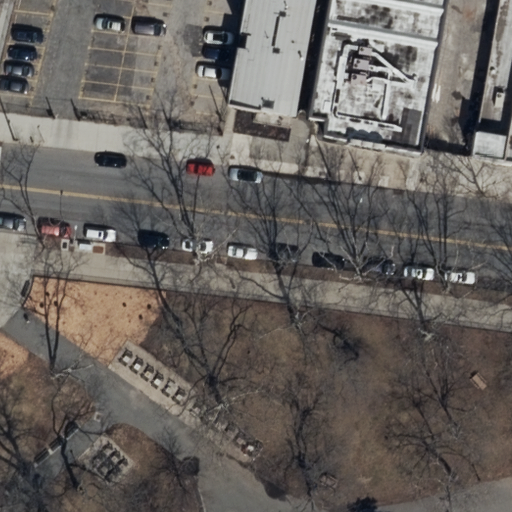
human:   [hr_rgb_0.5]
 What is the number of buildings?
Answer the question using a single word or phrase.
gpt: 3

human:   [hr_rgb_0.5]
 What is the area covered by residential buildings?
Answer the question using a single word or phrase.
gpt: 979m2

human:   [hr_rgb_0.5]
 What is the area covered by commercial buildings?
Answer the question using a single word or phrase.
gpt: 0m2

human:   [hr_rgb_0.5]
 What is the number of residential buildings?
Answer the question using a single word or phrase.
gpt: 3

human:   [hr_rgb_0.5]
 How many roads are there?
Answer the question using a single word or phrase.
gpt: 5

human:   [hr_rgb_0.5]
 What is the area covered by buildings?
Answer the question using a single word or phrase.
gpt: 979m2

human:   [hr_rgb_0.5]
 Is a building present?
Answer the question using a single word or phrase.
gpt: yes

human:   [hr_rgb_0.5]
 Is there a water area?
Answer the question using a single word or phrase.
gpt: no

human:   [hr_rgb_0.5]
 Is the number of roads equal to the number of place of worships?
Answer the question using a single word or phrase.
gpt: no

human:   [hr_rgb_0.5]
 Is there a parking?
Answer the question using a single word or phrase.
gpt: yes

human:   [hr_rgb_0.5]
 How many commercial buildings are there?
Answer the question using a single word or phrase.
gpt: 0

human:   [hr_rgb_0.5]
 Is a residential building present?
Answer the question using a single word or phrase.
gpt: yes

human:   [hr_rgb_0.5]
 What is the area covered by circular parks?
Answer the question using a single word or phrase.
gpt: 0m2

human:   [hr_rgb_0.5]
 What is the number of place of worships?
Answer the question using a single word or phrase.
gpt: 2

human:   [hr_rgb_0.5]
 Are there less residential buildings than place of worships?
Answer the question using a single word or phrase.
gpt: no

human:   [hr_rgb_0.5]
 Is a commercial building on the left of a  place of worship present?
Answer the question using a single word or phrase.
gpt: no

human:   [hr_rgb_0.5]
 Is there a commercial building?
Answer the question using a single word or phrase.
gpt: no

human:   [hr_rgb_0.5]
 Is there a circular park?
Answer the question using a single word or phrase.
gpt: no

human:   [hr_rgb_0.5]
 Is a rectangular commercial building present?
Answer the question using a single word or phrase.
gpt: no

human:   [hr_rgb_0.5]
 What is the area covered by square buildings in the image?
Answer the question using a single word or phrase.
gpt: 0m2

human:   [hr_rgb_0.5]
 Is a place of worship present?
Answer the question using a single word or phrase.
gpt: yes

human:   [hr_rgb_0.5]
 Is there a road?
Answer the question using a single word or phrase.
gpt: yes

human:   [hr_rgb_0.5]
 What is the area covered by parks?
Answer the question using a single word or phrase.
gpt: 938m2

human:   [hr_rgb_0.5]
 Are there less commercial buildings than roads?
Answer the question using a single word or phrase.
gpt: yes

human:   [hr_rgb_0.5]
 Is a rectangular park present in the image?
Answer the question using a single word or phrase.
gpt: yes

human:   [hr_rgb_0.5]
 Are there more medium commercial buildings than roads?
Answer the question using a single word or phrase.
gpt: no

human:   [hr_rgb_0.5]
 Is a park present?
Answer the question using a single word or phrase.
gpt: yes

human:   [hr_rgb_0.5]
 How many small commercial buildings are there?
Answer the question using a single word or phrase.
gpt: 0

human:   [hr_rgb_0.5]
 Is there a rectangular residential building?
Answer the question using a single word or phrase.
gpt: yes

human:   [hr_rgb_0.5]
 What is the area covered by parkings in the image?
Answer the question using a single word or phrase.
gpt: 510m2

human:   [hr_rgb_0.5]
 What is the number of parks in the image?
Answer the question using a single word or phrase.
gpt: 1

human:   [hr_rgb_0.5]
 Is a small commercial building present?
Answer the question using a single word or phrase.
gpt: no

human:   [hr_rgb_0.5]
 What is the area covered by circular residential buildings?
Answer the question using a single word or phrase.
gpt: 0m2

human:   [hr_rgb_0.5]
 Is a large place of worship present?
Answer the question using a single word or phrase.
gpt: yes

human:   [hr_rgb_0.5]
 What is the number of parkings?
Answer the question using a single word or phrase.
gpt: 1

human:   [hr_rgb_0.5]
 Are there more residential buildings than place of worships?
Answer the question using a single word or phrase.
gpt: yes

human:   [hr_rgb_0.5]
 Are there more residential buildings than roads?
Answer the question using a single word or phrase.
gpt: no

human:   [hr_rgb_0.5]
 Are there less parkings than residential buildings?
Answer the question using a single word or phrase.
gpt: yes

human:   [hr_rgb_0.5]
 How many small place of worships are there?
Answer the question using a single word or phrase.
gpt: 1

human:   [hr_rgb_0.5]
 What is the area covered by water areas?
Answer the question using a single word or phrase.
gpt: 0m2

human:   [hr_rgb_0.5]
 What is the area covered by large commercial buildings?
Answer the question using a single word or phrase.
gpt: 0m2

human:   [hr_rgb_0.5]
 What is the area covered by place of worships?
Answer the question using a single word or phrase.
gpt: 678m2

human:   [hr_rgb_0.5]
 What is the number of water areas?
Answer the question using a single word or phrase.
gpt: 0

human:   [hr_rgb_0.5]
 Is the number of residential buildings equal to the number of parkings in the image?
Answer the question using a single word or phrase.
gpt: no

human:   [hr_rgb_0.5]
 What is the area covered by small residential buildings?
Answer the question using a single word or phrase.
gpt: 42m2

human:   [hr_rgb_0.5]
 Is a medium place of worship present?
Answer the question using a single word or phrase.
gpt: no

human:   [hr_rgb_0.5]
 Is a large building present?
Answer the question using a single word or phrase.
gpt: yes

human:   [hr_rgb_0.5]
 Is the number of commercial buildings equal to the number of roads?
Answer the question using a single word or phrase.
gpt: no

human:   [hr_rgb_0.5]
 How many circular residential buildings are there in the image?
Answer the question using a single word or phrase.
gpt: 0

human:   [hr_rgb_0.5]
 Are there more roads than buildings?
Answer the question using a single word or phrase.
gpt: yes

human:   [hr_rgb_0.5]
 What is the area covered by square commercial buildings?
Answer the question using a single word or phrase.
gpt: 0m2

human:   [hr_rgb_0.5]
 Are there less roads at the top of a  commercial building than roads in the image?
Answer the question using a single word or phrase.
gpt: yes

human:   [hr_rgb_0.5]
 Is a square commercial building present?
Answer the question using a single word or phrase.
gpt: no

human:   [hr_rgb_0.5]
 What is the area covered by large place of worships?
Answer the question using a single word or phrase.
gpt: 635m2

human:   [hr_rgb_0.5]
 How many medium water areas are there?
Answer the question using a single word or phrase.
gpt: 0

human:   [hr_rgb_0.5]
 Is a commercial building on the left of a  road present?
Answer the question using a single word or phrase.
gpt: no

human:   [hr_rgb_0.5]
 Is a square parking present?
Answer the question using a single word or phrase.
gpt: no

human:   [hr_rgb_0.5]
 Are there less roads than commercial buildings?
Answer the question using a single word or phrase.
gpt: no

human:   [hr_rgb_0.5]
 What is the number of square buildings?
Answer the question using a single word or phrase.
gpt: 0

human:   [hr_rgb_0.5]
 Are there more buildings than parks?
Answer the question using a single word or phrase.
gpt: yes

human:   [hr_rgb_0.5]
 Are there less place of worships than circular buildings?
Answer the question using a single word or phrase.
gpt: no

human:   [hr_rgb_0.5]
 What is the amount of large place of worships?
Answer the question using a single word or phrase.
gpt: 1

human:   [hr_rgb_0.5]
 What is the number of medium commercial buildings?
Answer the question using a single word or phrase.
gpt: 0

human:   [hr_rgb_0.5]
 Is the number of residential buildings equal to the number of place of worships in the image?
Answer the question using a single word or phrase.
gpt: no